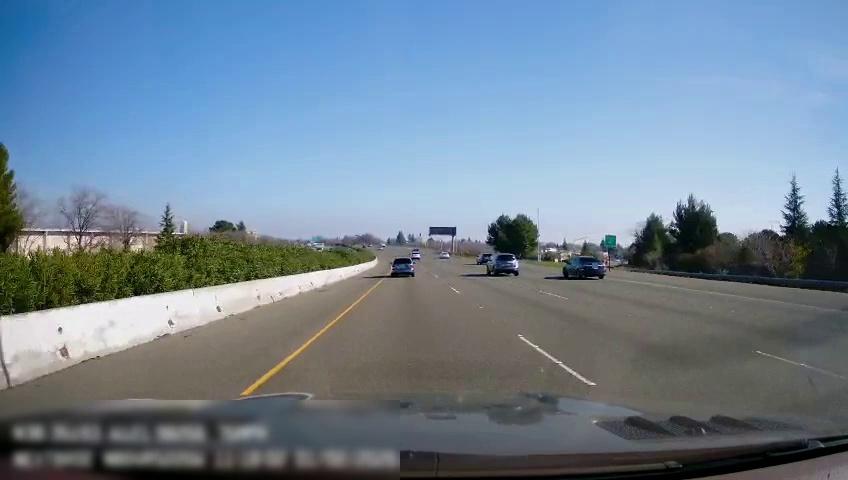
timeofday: Day
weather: Sunny
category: Drivable Space
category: Vehicles | Car
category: Vehicles | SUV
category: Vehicles | Car
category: Vehicles | SUV
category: Vehicles | SUV
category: Lanes | Current Lane
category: Lanes | Current Lane
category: Lanes | Alternate Lane
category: Lanes | Alternate Lane
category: Traffic | Signs